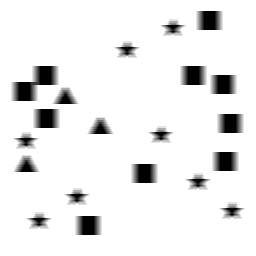
Squares: 10
Triangles: 3
Stars: 8
Total shapes: 21